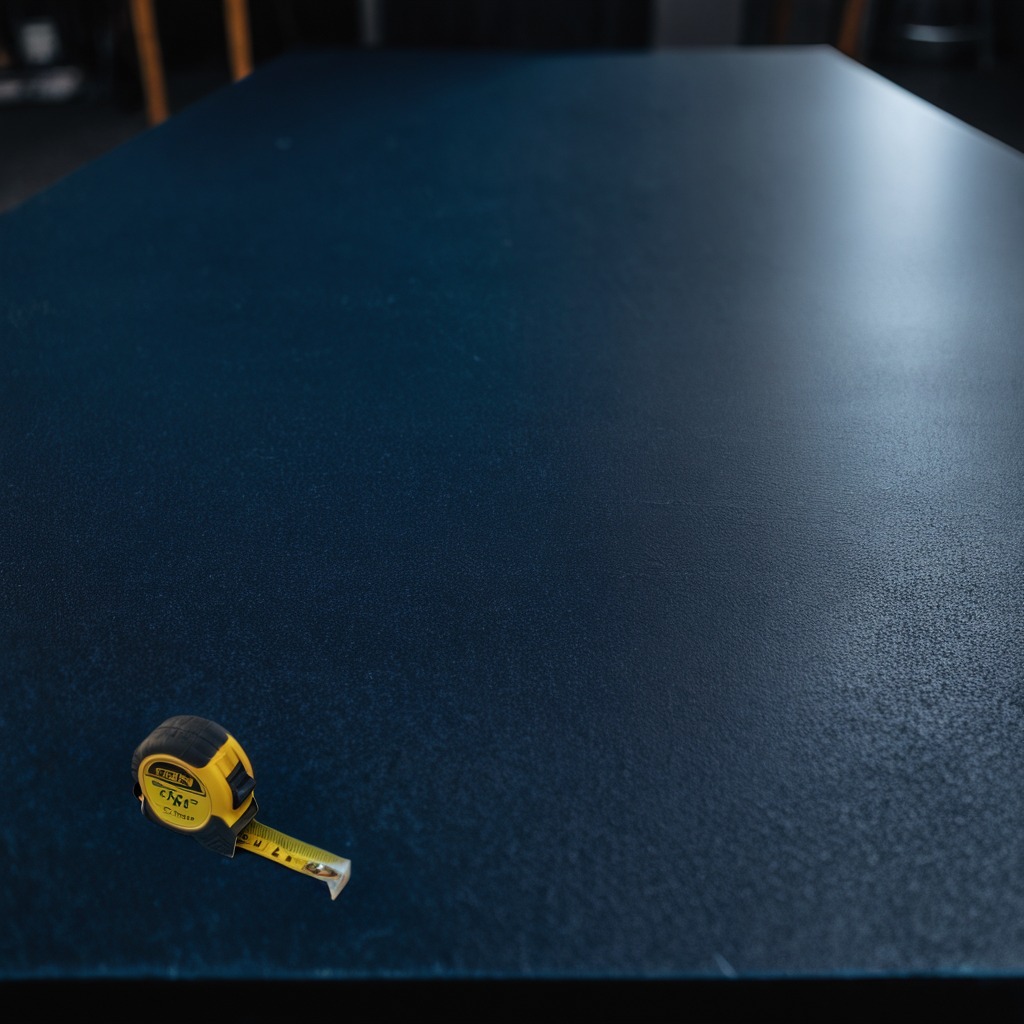
A measuring tape is lying on the clean granite tabletop covered with a blue rubber mat inside a workshop at night dim ambient light soft shadows worn but beneath the mat.